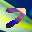
Label: 7